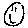
Label: smiley face